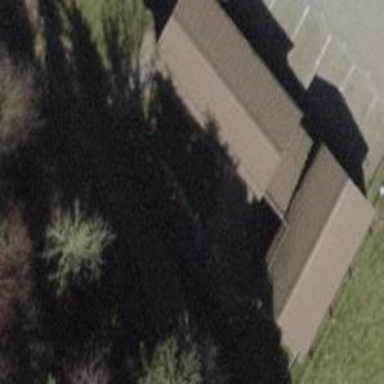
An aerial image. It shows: Shed.